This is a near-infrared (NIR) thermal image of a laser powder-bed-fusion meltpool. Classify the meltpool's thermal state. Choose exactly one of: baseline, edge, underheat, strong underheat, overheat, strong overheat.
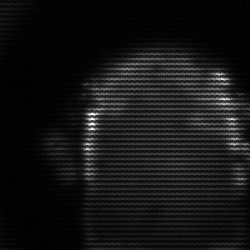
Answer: baseline